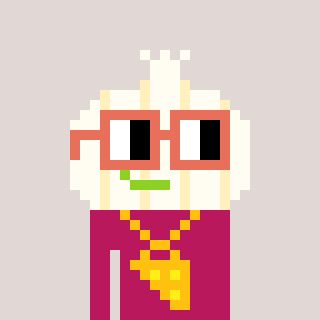
a pixel art character with square orange glasses, a garlic-shaped head and a darkpink-colored body on a warm background